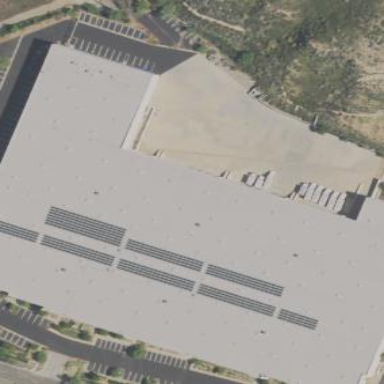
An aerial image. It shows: Warehouse.